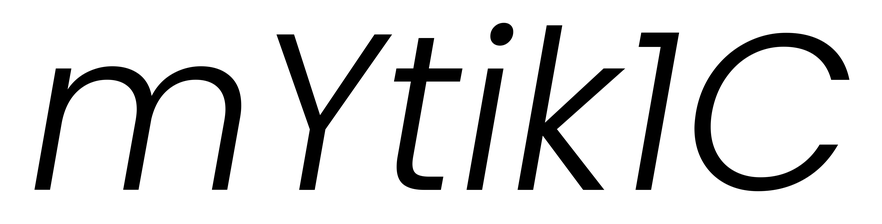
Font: Poppins-LightItalic